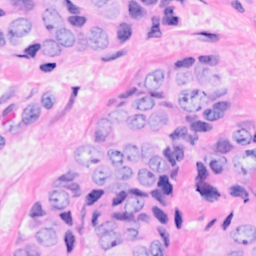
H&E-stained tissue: Breast